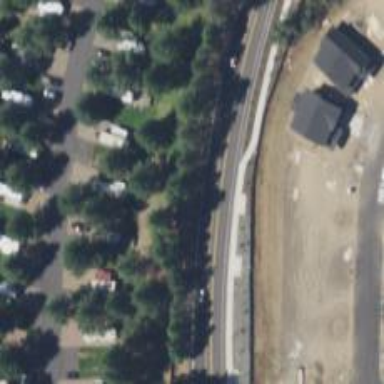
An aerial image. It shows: Tertiary road with asphalt surface.